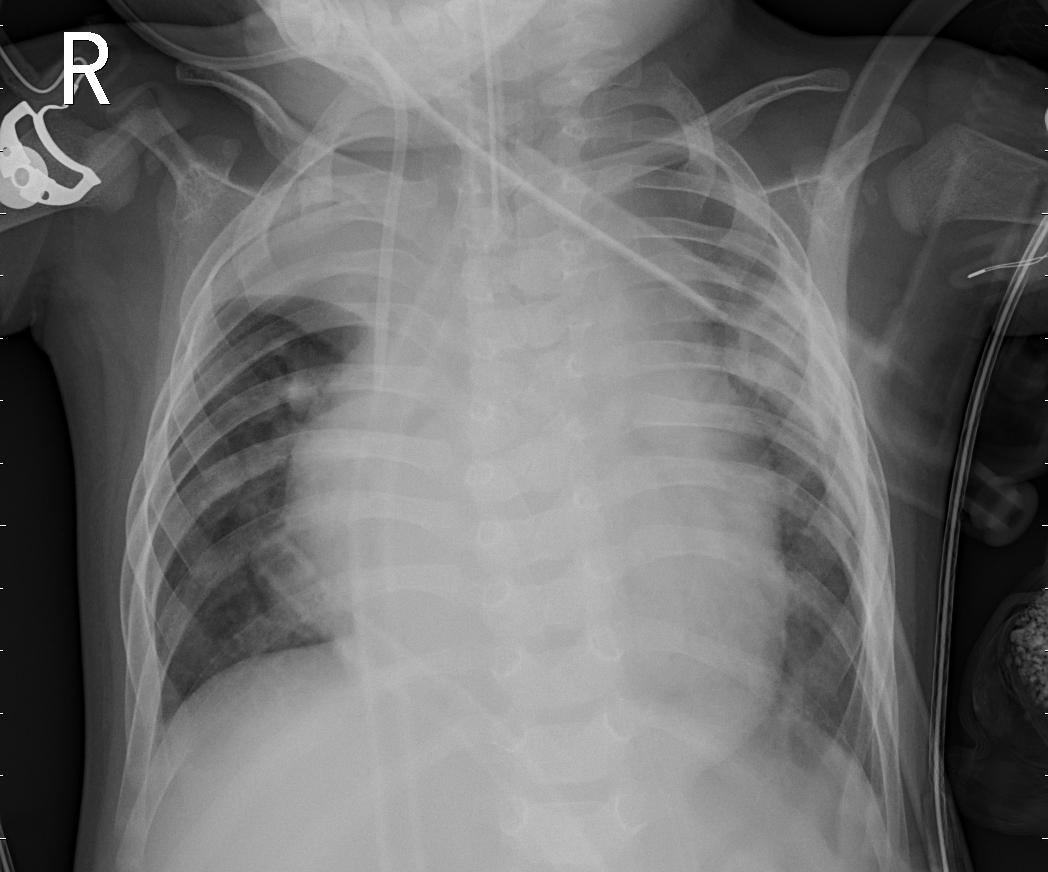
Diagnosis: PNEUMONIA